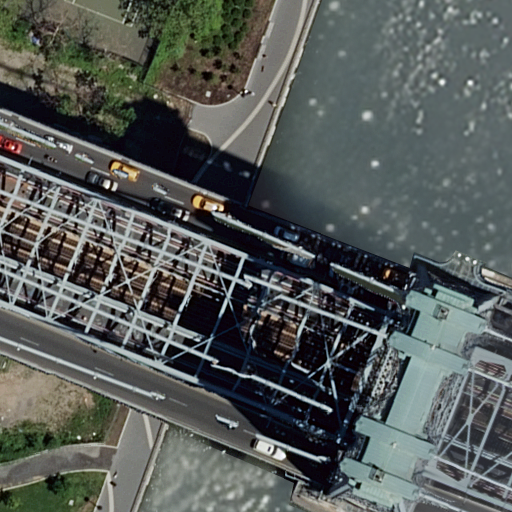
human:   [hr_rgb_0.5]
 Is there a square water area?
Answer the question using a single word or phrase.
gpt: no

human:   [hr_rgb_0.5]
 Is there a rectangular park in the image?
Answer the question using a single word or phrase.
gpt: yes

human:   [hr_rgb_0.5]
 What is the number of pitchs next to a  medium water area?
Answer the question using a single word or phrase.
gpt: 0

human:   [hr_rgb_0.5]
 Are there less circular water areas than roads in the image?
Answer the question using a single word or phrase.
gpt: yes

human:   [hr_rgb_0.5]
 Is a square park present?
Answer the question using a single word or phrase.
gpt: no

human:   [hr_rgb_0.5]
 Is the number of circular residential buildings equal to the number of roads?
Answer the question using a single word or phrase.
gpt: no

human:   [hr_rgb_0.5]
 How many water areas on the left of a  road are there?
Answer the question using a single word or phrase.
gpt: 0

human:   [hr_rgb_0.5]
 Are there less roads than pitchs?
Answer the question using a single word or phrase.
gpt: no

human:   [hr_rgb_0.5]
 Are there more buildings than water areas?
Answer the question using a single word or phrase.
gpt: no

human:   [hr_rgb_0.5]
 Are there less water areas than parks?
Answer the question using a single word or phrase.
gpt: no

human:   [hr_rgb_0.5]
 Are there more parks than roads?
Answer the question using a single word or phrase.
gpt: no

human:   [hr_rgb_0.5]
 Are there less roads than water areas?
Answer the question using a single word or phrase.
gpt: no

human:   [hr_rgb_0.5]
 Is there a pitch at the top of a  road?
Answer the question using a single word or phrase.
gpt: yes

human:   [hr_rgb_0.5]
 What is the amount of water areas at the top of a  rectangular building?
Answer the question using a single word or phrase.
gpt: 0

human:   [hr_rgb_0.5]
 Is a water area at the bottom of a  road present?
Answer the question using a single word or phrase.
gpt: no

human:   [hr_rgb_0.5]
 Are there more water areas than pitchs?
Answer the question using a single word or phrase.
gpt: no

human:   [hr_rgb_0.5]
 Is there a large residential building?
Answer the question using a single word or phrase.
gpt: no

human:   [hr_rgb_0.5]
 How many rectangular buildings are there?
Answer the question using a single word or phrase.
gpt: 0

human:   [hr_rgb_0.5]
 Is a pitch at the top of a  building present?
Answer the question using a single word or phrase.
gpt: no

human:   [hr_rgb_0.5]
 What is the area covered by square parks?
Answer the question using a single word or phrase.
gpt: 0m2

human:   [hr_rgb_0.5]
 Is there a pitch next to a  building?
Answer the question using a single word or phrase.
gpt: no

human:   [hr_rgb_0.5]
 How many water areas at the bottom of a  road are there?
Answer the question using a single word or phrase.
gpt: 0

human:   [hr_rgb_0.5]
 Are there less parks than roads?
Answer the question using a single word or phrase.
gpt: yes

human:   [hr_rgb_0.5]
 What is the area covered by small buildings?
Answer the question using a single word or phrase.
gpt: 0m2

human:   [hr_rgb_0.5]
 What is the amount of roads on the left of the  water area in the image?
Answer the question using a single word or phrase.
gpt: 2

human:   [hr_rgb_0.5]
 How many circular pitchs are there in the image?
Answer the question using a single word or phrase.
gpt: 0

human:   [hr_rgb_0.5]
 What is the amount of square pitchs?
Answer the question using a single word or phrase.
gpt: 0

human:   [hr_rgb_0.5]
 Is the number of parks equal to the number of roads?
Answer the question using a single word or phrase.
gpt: no

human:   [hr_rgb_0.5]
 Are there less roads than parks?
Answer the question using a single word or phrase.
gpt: no

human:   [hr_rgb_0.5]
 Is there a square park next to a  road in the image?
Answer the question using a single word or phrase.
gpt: no

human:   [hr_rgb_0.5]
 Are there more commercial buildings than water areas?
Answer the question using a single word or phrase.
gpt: no

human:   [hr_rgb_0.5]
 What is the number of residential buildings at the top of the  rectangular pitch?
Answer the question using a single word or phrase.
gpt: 0

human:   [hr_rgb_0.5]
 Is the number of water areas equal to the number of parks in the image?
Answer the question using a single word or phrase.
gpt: yes

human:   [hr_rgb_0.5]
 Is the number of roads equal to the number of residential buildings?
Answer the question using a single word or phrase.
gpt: no

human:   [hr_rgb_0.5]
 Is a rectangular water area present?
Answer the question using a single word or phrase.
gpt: yes

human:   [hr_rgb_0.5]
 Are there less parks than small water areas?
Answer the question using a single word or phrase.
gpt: no

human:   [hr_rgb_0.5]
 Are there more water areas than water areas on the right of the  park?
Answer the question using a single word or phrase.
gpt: yes